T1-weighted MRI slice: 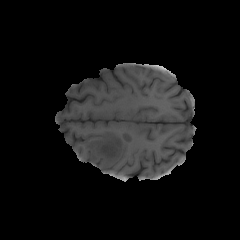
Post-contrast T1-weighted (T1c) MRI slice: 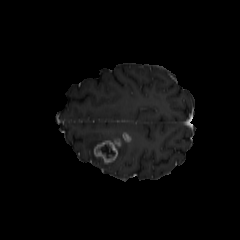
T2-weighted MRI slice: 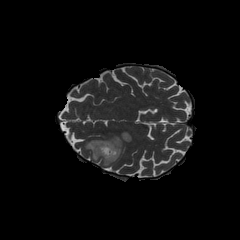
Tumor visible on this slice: yes